Question: When 'drawImage()' is used to draw something on to a canvas element, can the canvas be treated as an image?
When I right click on the drawn canvas element it dosent show the "Save image as" option.
This is the right click menu I see:

What should be done to have the "save image as" option available?
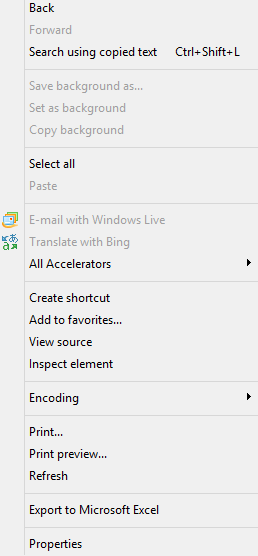
Answer: So, this depends a lot on the browser and how it works and in general I wouldn't advise messing with this, but if you to get this working for one reason or another there is a way: You can 'simply' convert the canvas to an '' element after each draw and show the '' element instead.
'''
var canvas = document.getElementById('exampleCanvas'); //Hidden <canvas> element
var imageFoo = document.getElementById('exampleImg'); //Visible  element
'''
And then after each draw is finished:
'''
imageFoo.src = canvas.toDataURL();
'''
The disadvantage here is that you will lose a lot of speed, so do not use this for animated canvases or anything like that.